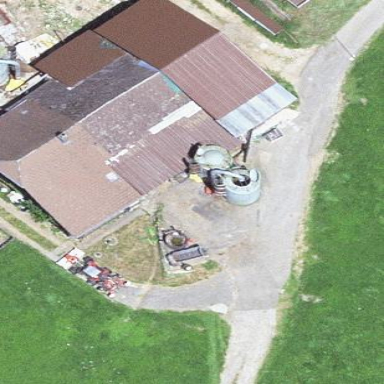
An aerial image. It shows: Farm building.